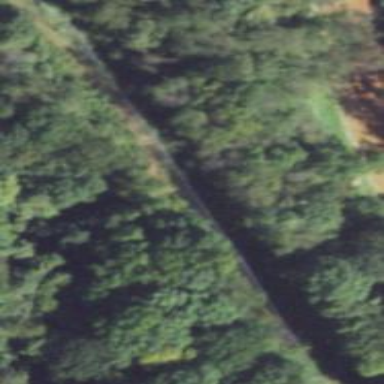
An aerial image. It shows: Abandoned railway.